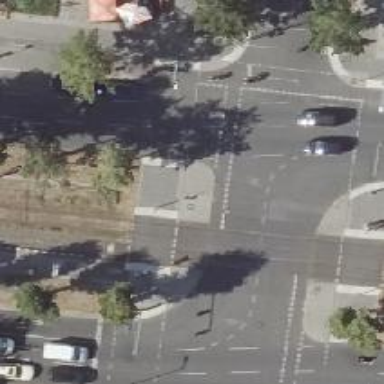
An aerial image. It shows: Tram crossing on the railway.